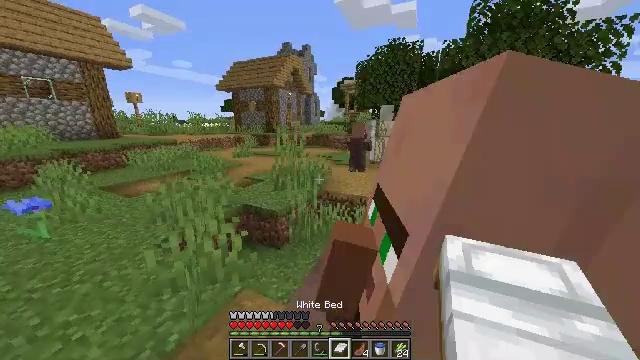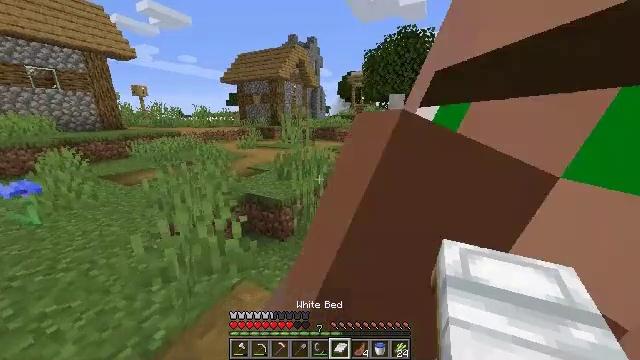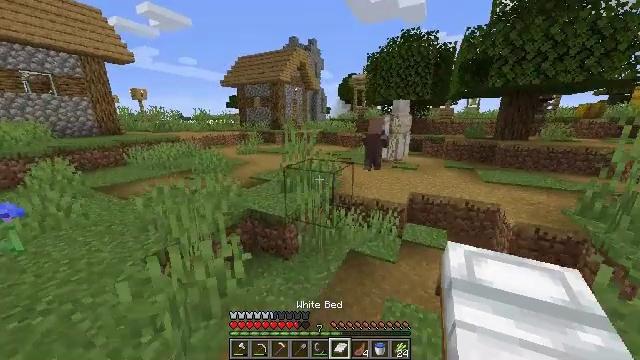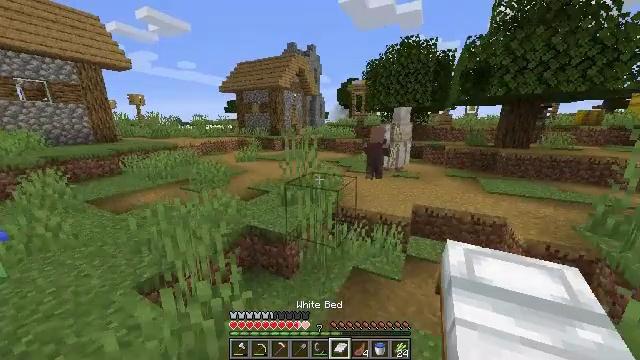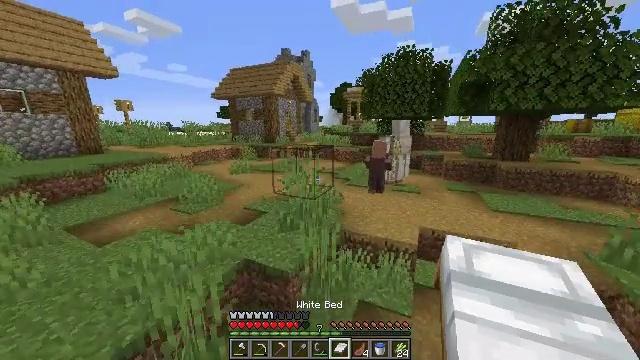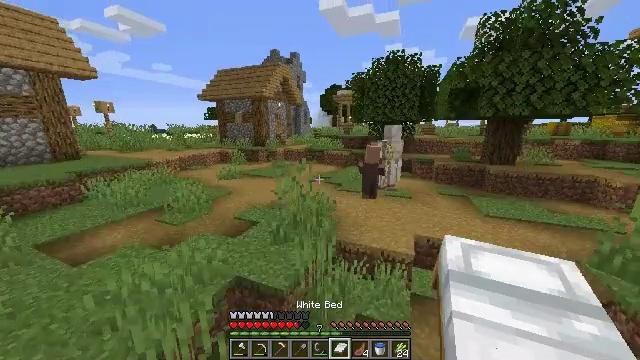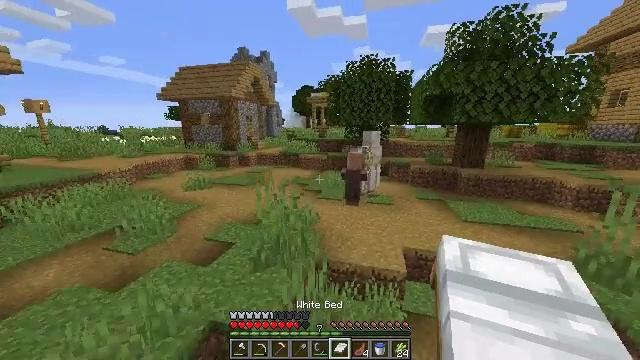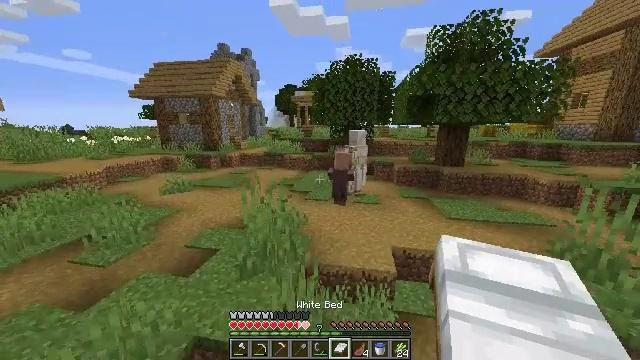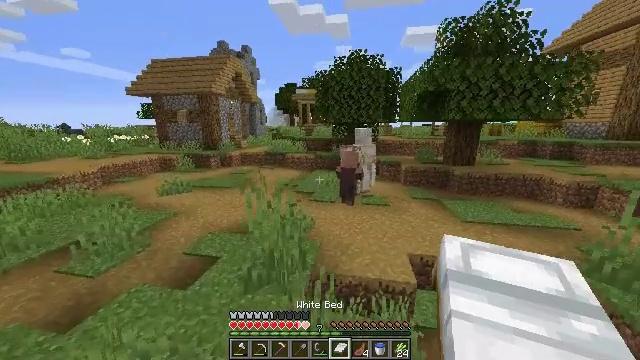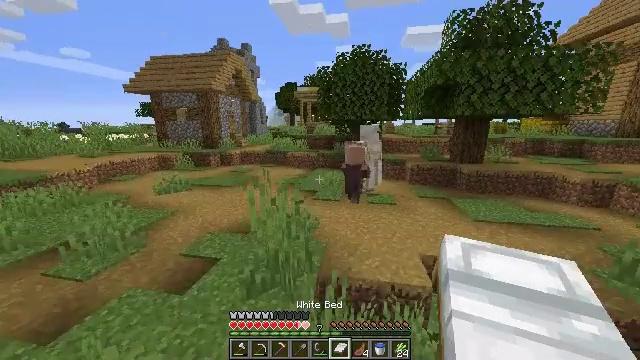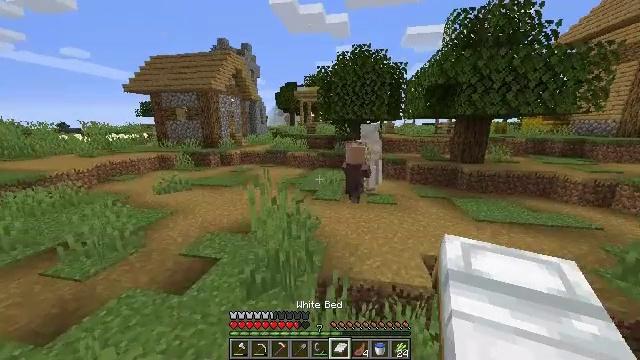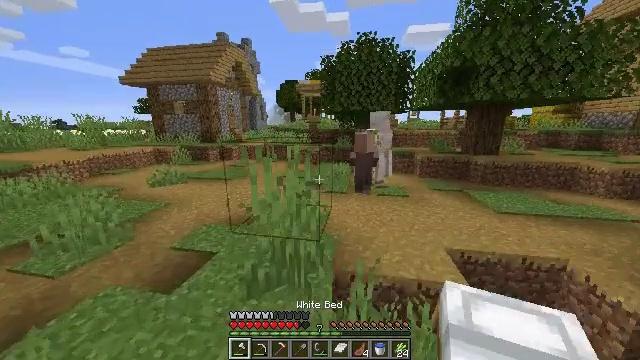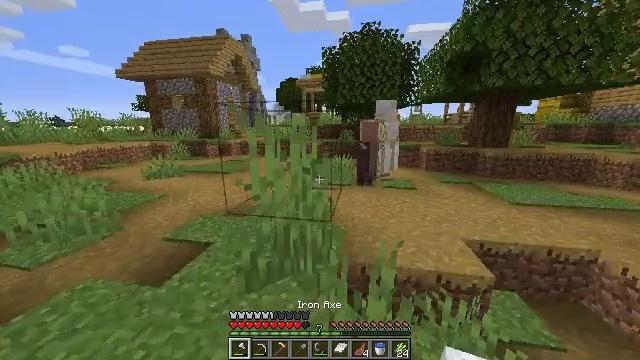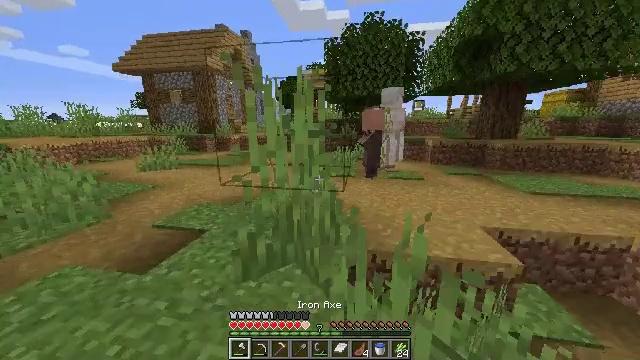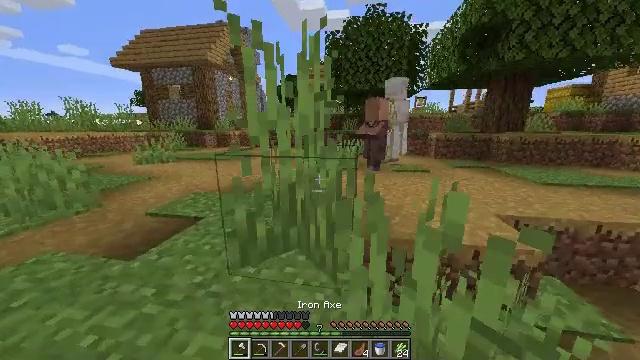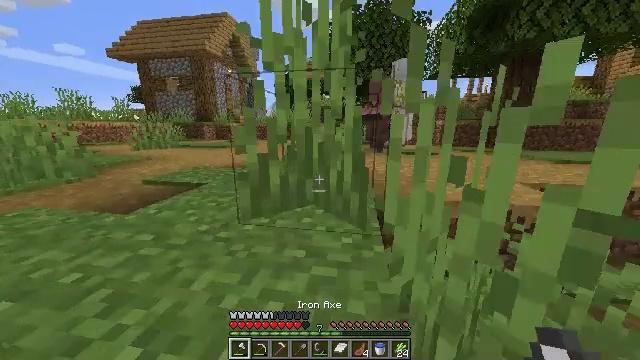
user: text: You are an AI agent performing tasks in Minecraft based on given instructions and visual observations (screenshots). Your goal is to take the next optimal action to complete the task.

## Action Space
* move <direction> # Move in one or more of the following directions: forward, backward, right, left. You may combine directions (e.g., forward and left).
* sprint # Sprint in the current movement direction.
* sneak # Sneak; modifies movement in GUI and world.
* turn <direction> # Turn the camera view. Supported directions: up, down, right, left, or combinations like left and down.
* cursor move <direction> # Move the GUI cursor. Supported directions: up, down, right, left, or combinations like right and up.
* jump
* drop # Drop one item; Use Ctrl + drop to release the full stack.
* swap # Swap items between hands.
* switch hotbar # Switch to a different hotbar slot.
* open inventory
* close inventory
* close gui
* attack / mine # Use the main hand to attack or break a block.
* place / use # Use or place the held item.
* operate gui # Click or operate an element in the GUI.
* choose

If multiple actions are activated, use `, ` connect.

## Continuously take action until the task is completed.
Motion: motion action
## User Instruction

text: Mine a hay block from the field.
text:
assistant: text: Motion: move forward and move left, sprint, turn left, jump
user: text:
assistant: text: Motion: move forward and move left, sprint, jump
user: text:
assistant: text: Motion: move forward and move left, sprint, jump
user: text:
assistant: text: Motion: move forward, sprint, turn right, jump
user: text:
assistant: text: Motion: move forward, sprint, turn right, jump
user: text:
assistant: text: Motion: move forward, sprint, turn right, jump
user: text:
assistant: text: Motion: move forward, turn right
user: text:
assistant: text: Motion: move forward
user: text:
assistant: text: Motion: move forward
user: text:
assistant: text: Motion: move forward
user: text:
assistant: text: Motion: move forward, switch to hotbar 1
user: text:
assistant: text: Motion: move forward, switch to hotbar 1
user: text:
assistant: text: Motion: move forward, switch to hotbar 1
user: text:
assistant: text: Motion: move forward
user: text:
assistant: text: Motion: move forward
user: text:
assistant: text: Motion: move forward, turn up
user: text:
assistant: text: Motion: move forward, sprint, jump
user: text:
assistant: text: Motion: move forward, sprint, turn left, jump
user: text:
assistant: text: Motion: move forward, sprint, turn left, jump
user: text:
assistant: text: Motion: move forward, sprint, turn left, jump
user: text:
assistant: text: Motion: move forward, sprint, turn left, jump
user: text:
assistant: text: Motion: move forward, sprint, turn left, jump
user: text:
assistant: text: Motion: move forward, sprint, turn left, jump
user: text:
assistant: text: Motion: move forward, sprint, turn left, jump
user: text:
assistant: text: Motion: move forward, sprint, turn left, jump
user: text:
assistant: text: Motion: move forward, sprint, turn left, jump
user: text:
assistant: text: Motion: move forward, sprint, turn left, jump
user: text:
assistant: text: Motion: move forward, sprint, turn left, jump
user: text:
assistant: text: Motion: move forward, sprint, turn left and down, jump
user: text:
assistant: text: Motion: move forward, sprint, turn left, jump